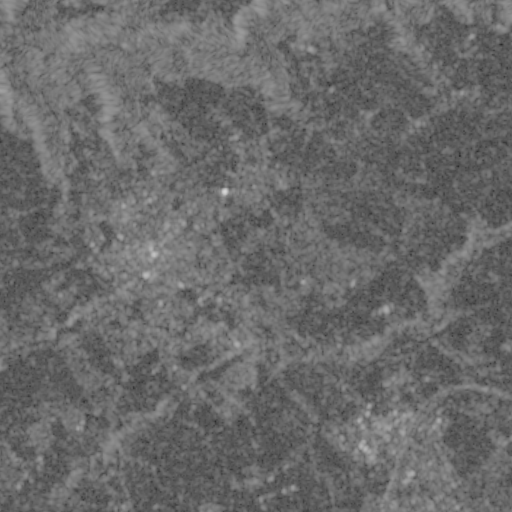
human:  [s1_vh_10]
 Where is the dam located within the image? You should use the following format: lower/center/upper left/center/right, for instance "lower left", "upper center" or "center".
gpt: The dam is located in the lower center of the image.
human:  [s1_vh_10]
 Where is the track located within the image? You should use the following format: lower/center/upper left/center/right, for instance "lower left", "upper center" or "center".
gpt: The track is located in the center left of the image.
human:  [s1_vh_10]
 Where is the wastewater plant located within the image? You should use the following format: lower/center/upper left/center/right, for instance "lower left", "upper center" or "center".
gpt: The wastewater plant is located in the lower left of the image.
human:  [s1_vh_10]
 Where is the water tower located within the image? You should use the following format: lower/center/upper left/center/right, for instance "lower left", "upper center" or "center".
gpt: The water tower is located in the center of the image.
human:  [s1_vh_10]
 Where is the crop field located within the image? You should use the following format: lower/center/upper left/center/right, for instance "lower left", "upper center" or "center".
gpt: There is no crop field in the image.

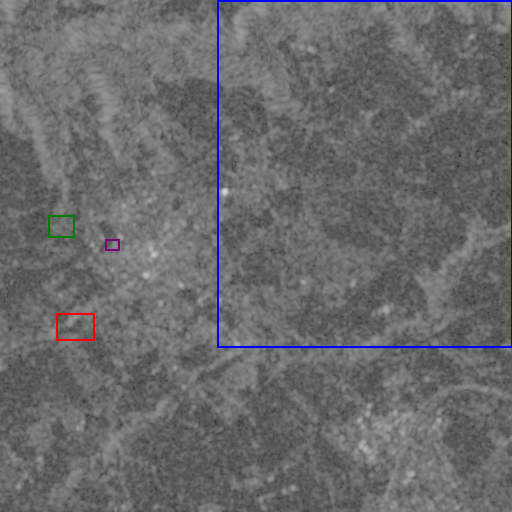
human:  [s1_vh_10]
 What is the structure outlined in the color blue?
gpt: The structure outlined in blue is a crop field.
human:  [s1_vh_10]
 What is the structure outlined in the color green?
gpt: The structure outlined in green is a park.
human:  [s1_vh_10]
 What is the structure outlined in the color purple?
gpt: The structure outlined in purple is a parking lot.
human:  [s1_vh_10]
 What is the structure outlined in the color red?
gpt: The structure outlined in red is a wastewater plant.
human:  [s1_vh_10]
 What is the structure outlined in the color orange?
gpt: There is no orange outline.